Question: I want to create a chat app using Firebase Realtime Database with a RecyclerView and a CardView with the first name for every user.The problem is that it's only show me a cardview when I have 3 people in the database.
I attached in this link a picture with my database:

The UsersFragment:
'''
public class UsersFragment extends Fragment {
private RecyclerView recyclerView;
private UserAdapter userAdapter;
private List<User> mUsers;
@Override
public View onCreateView (LayoutInflater inflater, ViewGroup container,
Bundle savedInstanceState) {
// Inflate the layout for this fragment
View view= inflater.inflate ( R.layout.fragment_users3, container, false );
recyclerView=view.findViewById (R.id.recycler_view );
recyclerView.setLayoutManager ( new LinearLayoutManager ( getContext () ) );
mUsers=new ArrayList<> ( );
readUsers();
return view;
}
private void readUsers () {
final FirebaseUser firebaseUser= FirebaseAuth.getInstance ().getCurrentUser ();
DatabaseReference referenc= FirebaseDatabase.getInstance ().getReference ("users");
referenc.addValueEventListener ( new ValueEventListener () {
@Override
public void onDataChange (@NonNull DataSnapshot dataSnapshot) {
mUsers.clear ();
for(DataSnapshot snapshot:dataSnapshot.getChildren ()){
User user=snapshot.getValue (User.class);
assert user!=null;
assert firebaseUser!=null;
if(!firebaseUser.getUid ().equals ( user.getUid () )){
mUsers.add ( user );
}
}
userAdapter=new UserAdapter ( getContext (),mUsers );
recyclerView.setAdapter ( userAdapter );
}
@Override
public void onCancelled (@NonNull DatabaseError databaseError) {
}
} );
}
}
'''
The UserAdapter.In i used the User class:
'''
public class UserAdapter extends RecyclerView.Adapter<UserAdapter.ViewHolder> {
private Context mContext;
private List<User> mUsers;
public UserAdapter(Context mContext,List<User> mUsers){
this.mUsers=mUsers;
this.mContext=mContext;
}
@NonNull
@Override
public ViewHolder onCreateViewHolder (@NonNull ViewGroup parent, int viewType) {
View view= LayoutInflater.from ( mContext ).inflate ( R.layout.users_template ,parent,false);
return new UserAdapter.ViewHolder ( view );
}
@Override
public void onBindViewHolder (@NonNull ViewHolder holder, int position) {
User user=mUsers.get ( position );
holder.username.setText ( user.getFirstName () );
}
@Override
public int getItemCount () {
return mUsers.size ();
}
public class ViewHolder extends RecyclerView.ViewHolder{
public TextView username;
public ViewHolder(View itemView){
super(itemView);
username=itemView.findViewById ( R.id.username1 );
}
}
}
'''
The User that stores the FirstName :
'''
public class User {
public String firstName;
public String secondName;
public String uid;
public String email;
public User(){
}
public User (String firstName, String secondName, String uid, String email) {
this.firstName = firstName;
this.secondName = secondName;
this.uid=uid;
this.email=email;
}
public User (String firstname, String secondname) {
}
public String getFirstName () {
return firstName;
}
public String getSecondName () {
return secondName;
}
public String getUid () {
return uid;
}
public String getEmail () {
return email;
}
public void setFirstName (String firstName) {
this.firstName = firstName;
}
public void setSecondName (String secondName) {
this.secondName = secondName;
}
public void setUid (String uid) {
this.uid = uid;
}
public void setEmail (String email) {
this.email = email;
}
}
'''
And the activity where my TabLayout and ViewPager is
'''
public class UsersActivity extends AppCompatActivity {
@Override
protected void onCreate (Bundle savedInstanceState) {
super.onCreate ( savedInstanceState );
setContentView ( R.layout.activity_users );
TabLayout tablayout=findViewById ( R.id.tab_layout );
ViewPager viewPager=findViewById ( R.id.view_pager );
ViewPagerAdapter viewPagerAdapter=new ViewPagerAdapter ( getSupportFragmentManager () );
viewPagerAdapter.addFragment ( new ChatFragment (),"Chats" ); // 'new ChatFragment()' should be inside 'FragmentPagerAdapter.getItem()'
viewPagerAdapter.addFragment ( new UsersFragment (),"Users" ); // 'new UsersFragment()' should be inside 'FragmentPagerAdapter.getItem()'
viewPager.setAdapter (viewPagerAdapter );
tablayout.setupWithViewPager (viewPager );
}
class ViewPagerAdapter extends FragmentPagerAdapter{
private ArrayList<Fragment> fragments; // this line can cause crashes
private ArrayList<String> titles;
ViewPagerAdapter(FragmentManager fn){
super(fn);
this.fragments=new ArrayList<> ( );
this.titles=new ArrayList<> ( );
}
@NonNull
@Override
public Fragment getItem (int position) {
return fragments.get ( position );
}
@Override
public int getCount () {
return fragments.size ();
}
public void addFragment(Fragment fragment,String title){
fragments.add ( fragment ); // this line can cause crashes
titles.add ( title );
}
@Nullable
@Override
public CharSequence getPageTitle (int position) {
return titles.get ( position );
}
}
}
'''
In the debug mode it show me:
'''
W/ClassMapper: No setter/field for FirstName found on class com.example.sportsbuddy.User (fields/setters are case sensitive!)
'''
I expect to show me all the users that I have in the database.
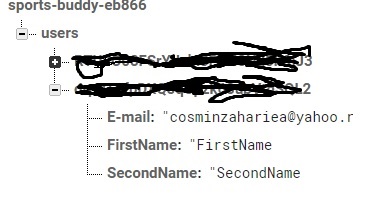
Answer: Change the keys in the firebase database to be firstName, secondName, email rather than FirstName,SecondName and E-mail. The data from the firebase cannot be mapped if the correct keys and their getters and setters are not found in model class.